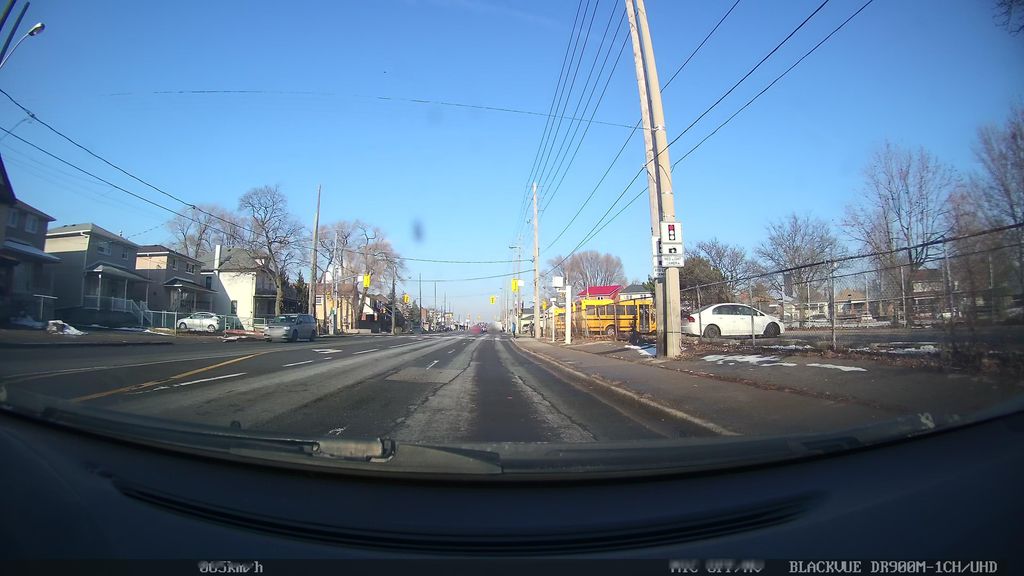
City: toronto